Aerial crown-view tile of a tropical tree (Barro Colorado Island, Panama), acquired 20250414:
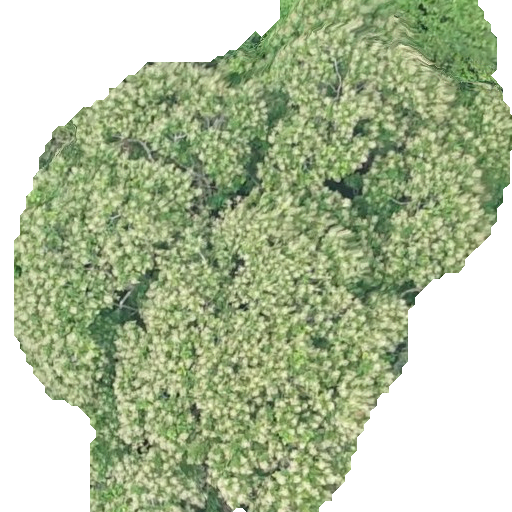
Species: Anacardium excelsum
GBIF accepted scientific name: Anacardium excelsum
Crown area: 295.977 m²